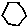
Label: hexagon